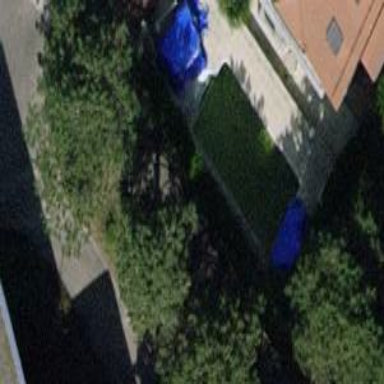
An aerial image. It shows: Swimming pool located in leisure land.